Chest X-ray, AP view. Patient: 58 years old, sex F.
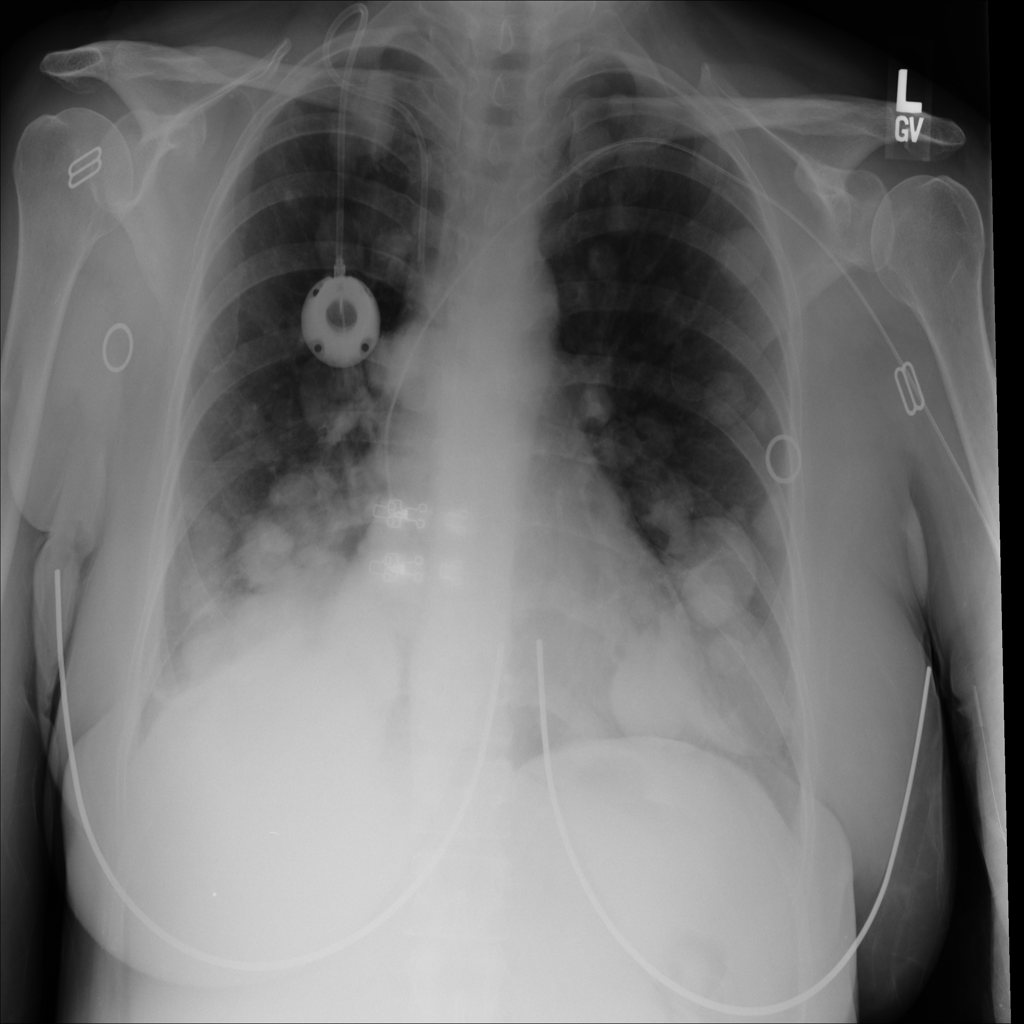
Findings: Mass